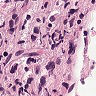
Metastatic tissue present: yes